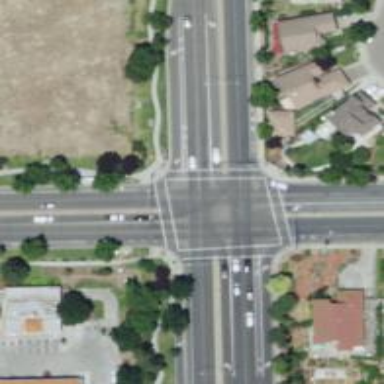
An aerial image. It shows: Marked crossing on the road.